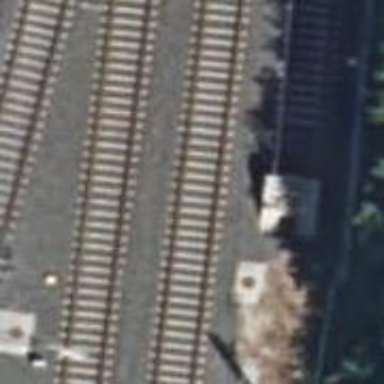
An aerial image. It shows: Railway with electrified contact lines.